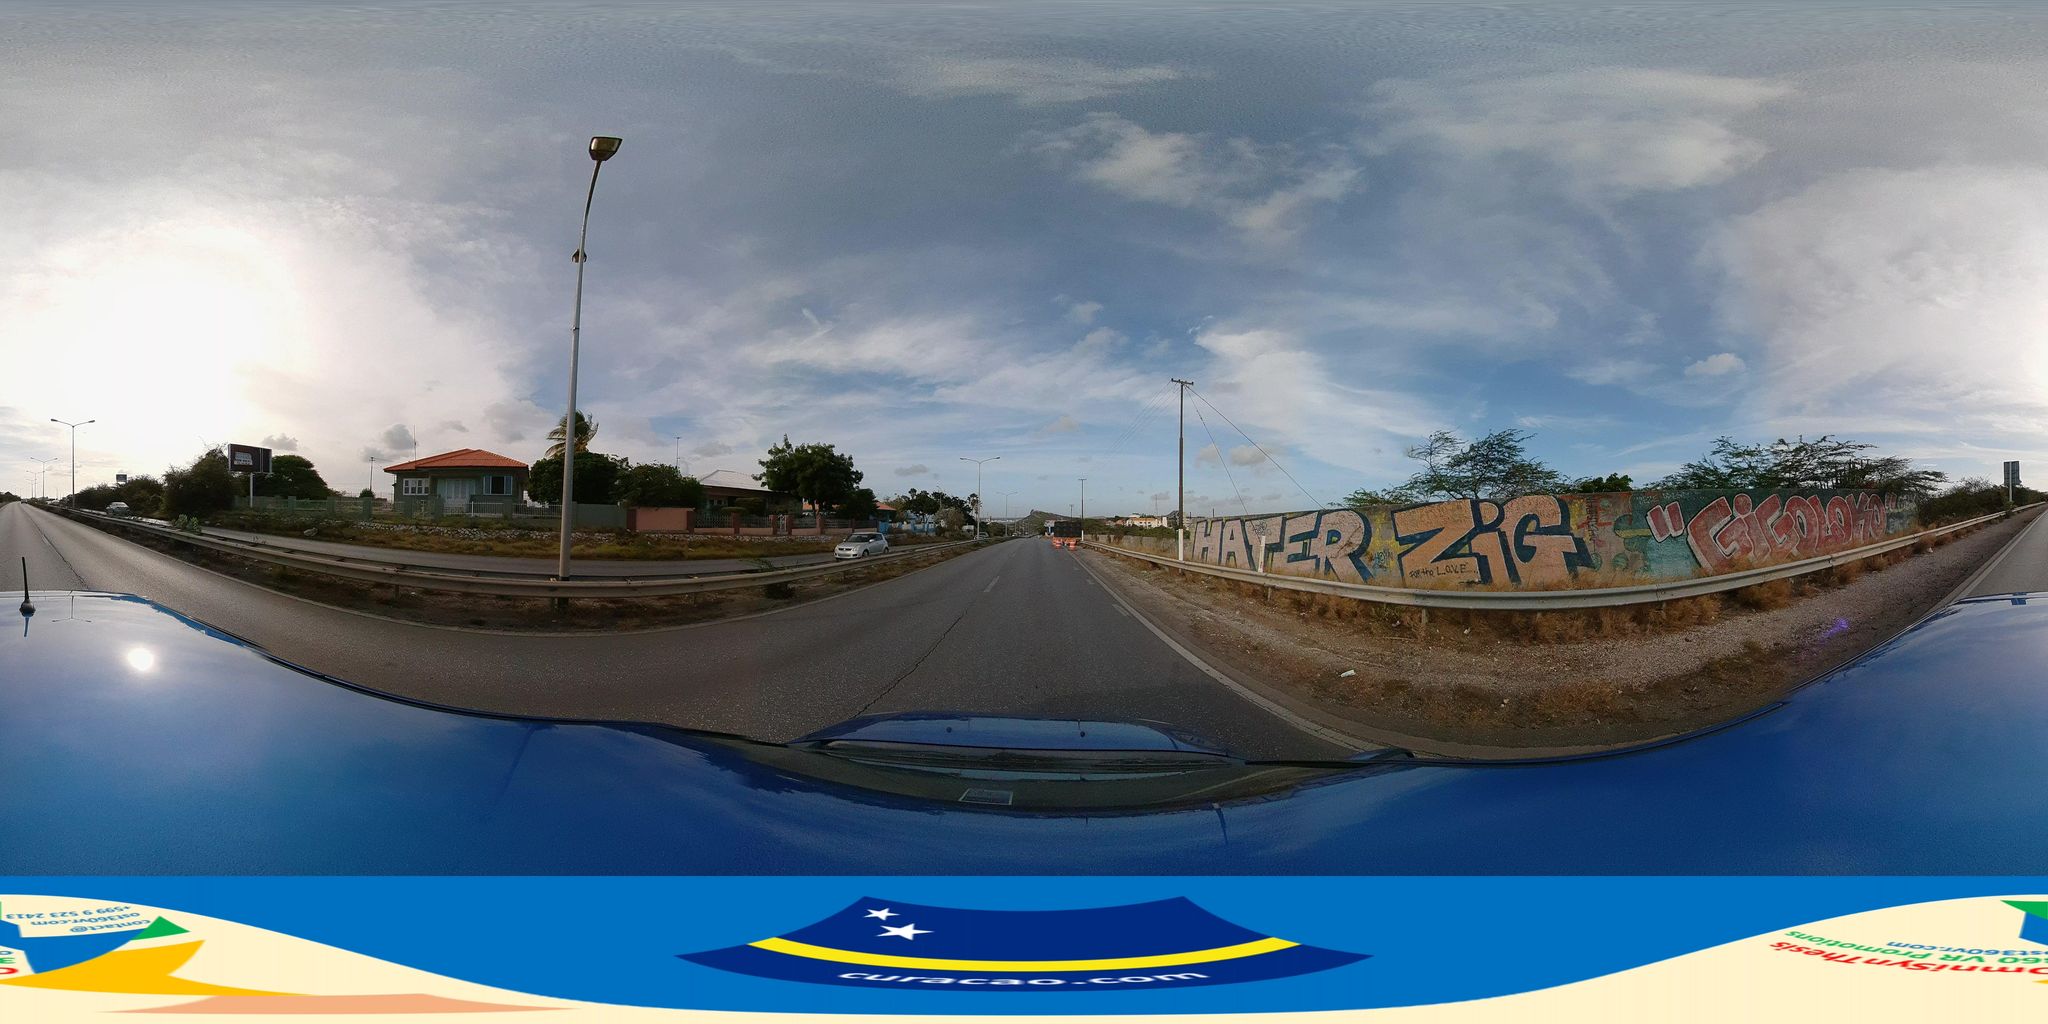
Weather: clear
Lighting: day
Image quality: slightly poor
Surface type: cycling surface
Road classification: trunk_link, residential
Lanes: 1
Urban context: suburban or peri-urban
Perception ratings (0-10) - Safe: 1.13, Lively: 3.58, Beautiful: 2.42, Boring: 0.57, Depressing: 7.78, Wealthy: 6.52